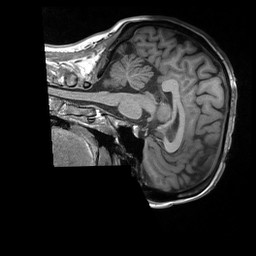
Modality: T1w
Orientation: sagittal
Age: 36
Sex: female
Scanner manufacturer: siemens
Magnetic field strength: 3 T
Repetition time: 1.9 s
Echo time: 0.00226 s